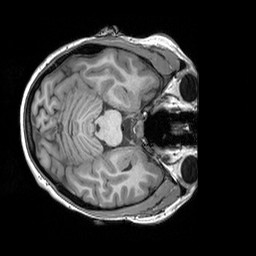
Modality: T1w
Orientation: axial
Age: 21
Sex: female
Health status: healthy
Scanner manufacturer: siemens
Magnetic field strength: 3 T
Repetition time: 2.3 s
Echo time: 0.00303 s